Question: I am trying to insert 'Gandhi's Salt March' as the Name in the Name column of my database. I have the following function to detect apostrophes in names and capitalize the starting character:
'''
public static String toTitleCase(String givenString) {
StringBuffer sb = null;
if(givenString.contains("'")){
givenString = givenString.replace("'", "\'");
System.out.println("Replace: "+givenString);
}
try{
String[] arr = givenString.split("\s+");
sb = new StringBuffer();
for (int i = 0; i < arr.length; i++) {
sb.append(Character.toUpperCase(arr[i].charAt(0))).append(arr[i].substring(1)).append(" ");
}
}catch(Exception e){
System.out.println(e);
}
System.out.println(sb.toString().trim());
return sb.toString().trim();
}
'''
The first System.out.println() results in the following:
'''
Replace: Gandhi's Salt March
'''
In SQLite I get the following exception:
'''
(1) near "s": syntax error
From catch 2android.database.sqlite.SQLiteException: near "s": syntax error (code 1): , while compiling: INSERT INTO Details (BirthDate, Name);
'''
What is going wrong here?
### Edit:
After using the escape char as '''' I still get an unwanted apostrophe in the name:

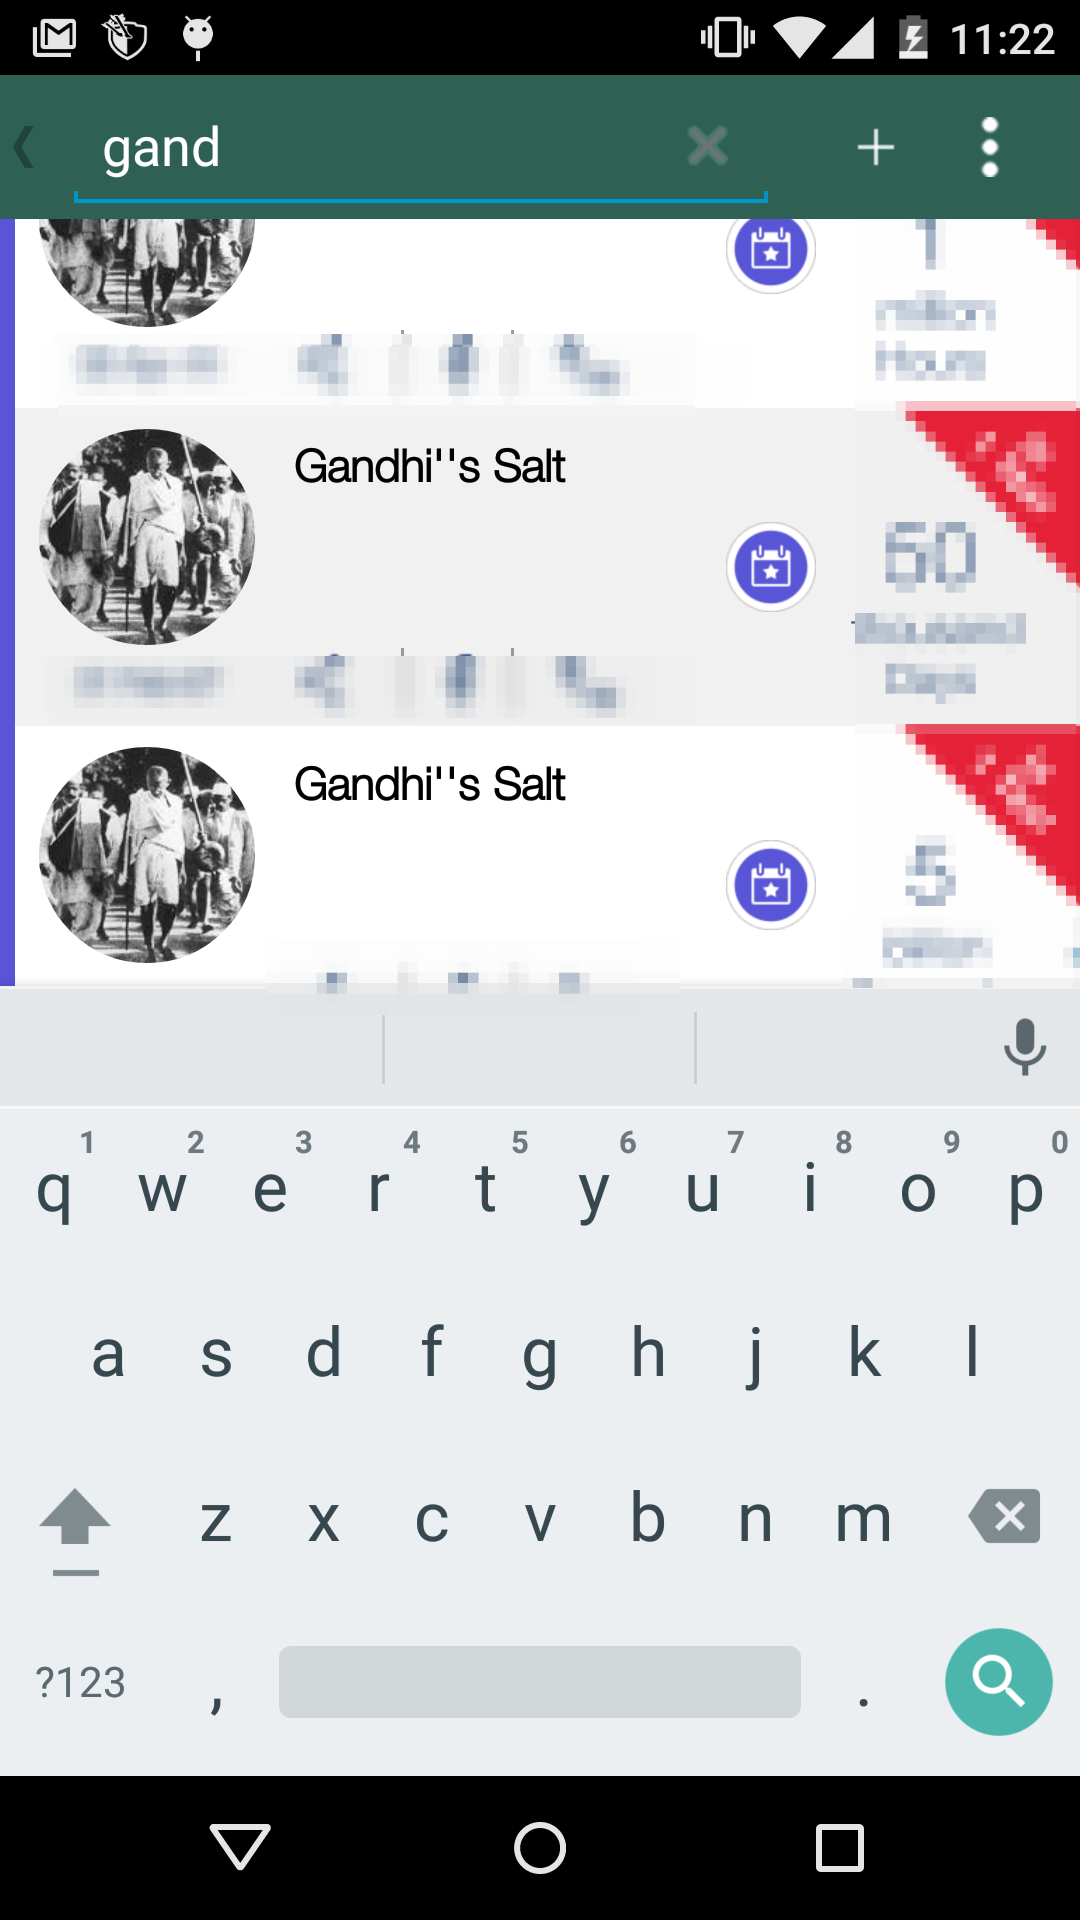
Answer: Wrong: 'givenString = givenString.replace("'", "\'");'
Right: 'givenString = givenString.replace("'", "''");'
Note: If you use bound parameters () in your query, this be done (binding will automatically manage all the apostrophes in string values).